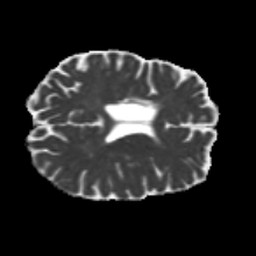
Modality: MD
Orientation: axial
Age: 47
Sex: male
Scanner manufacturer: siemens
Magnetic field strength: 3 T
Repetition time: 5.25 s
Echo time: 0.08 s